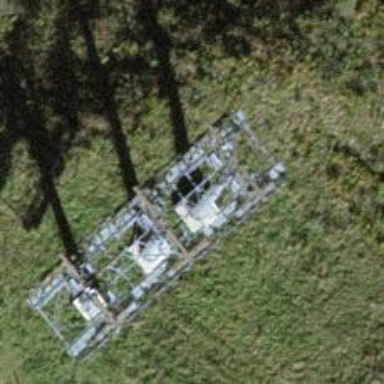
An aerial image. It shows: Pylon used for aerialway.